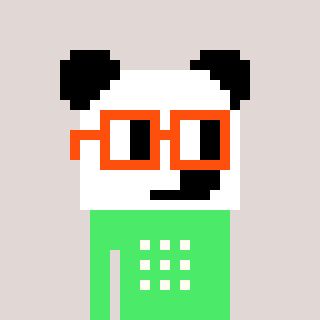
a pixel art character with square orange glasses, a panda-shaped head and a teal-colored body on a warm background